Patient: sex M, age 23
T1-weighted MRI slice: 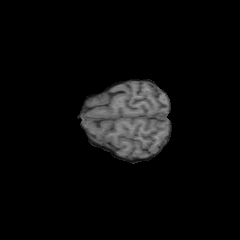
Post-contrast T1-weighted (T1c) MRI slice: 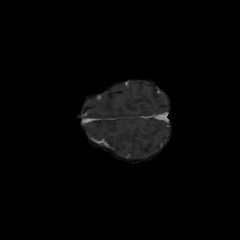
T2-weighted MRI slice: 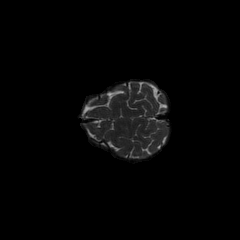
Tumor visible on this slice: no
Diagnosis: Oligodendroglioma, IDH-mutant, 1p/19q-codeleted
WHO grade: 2